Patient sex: M
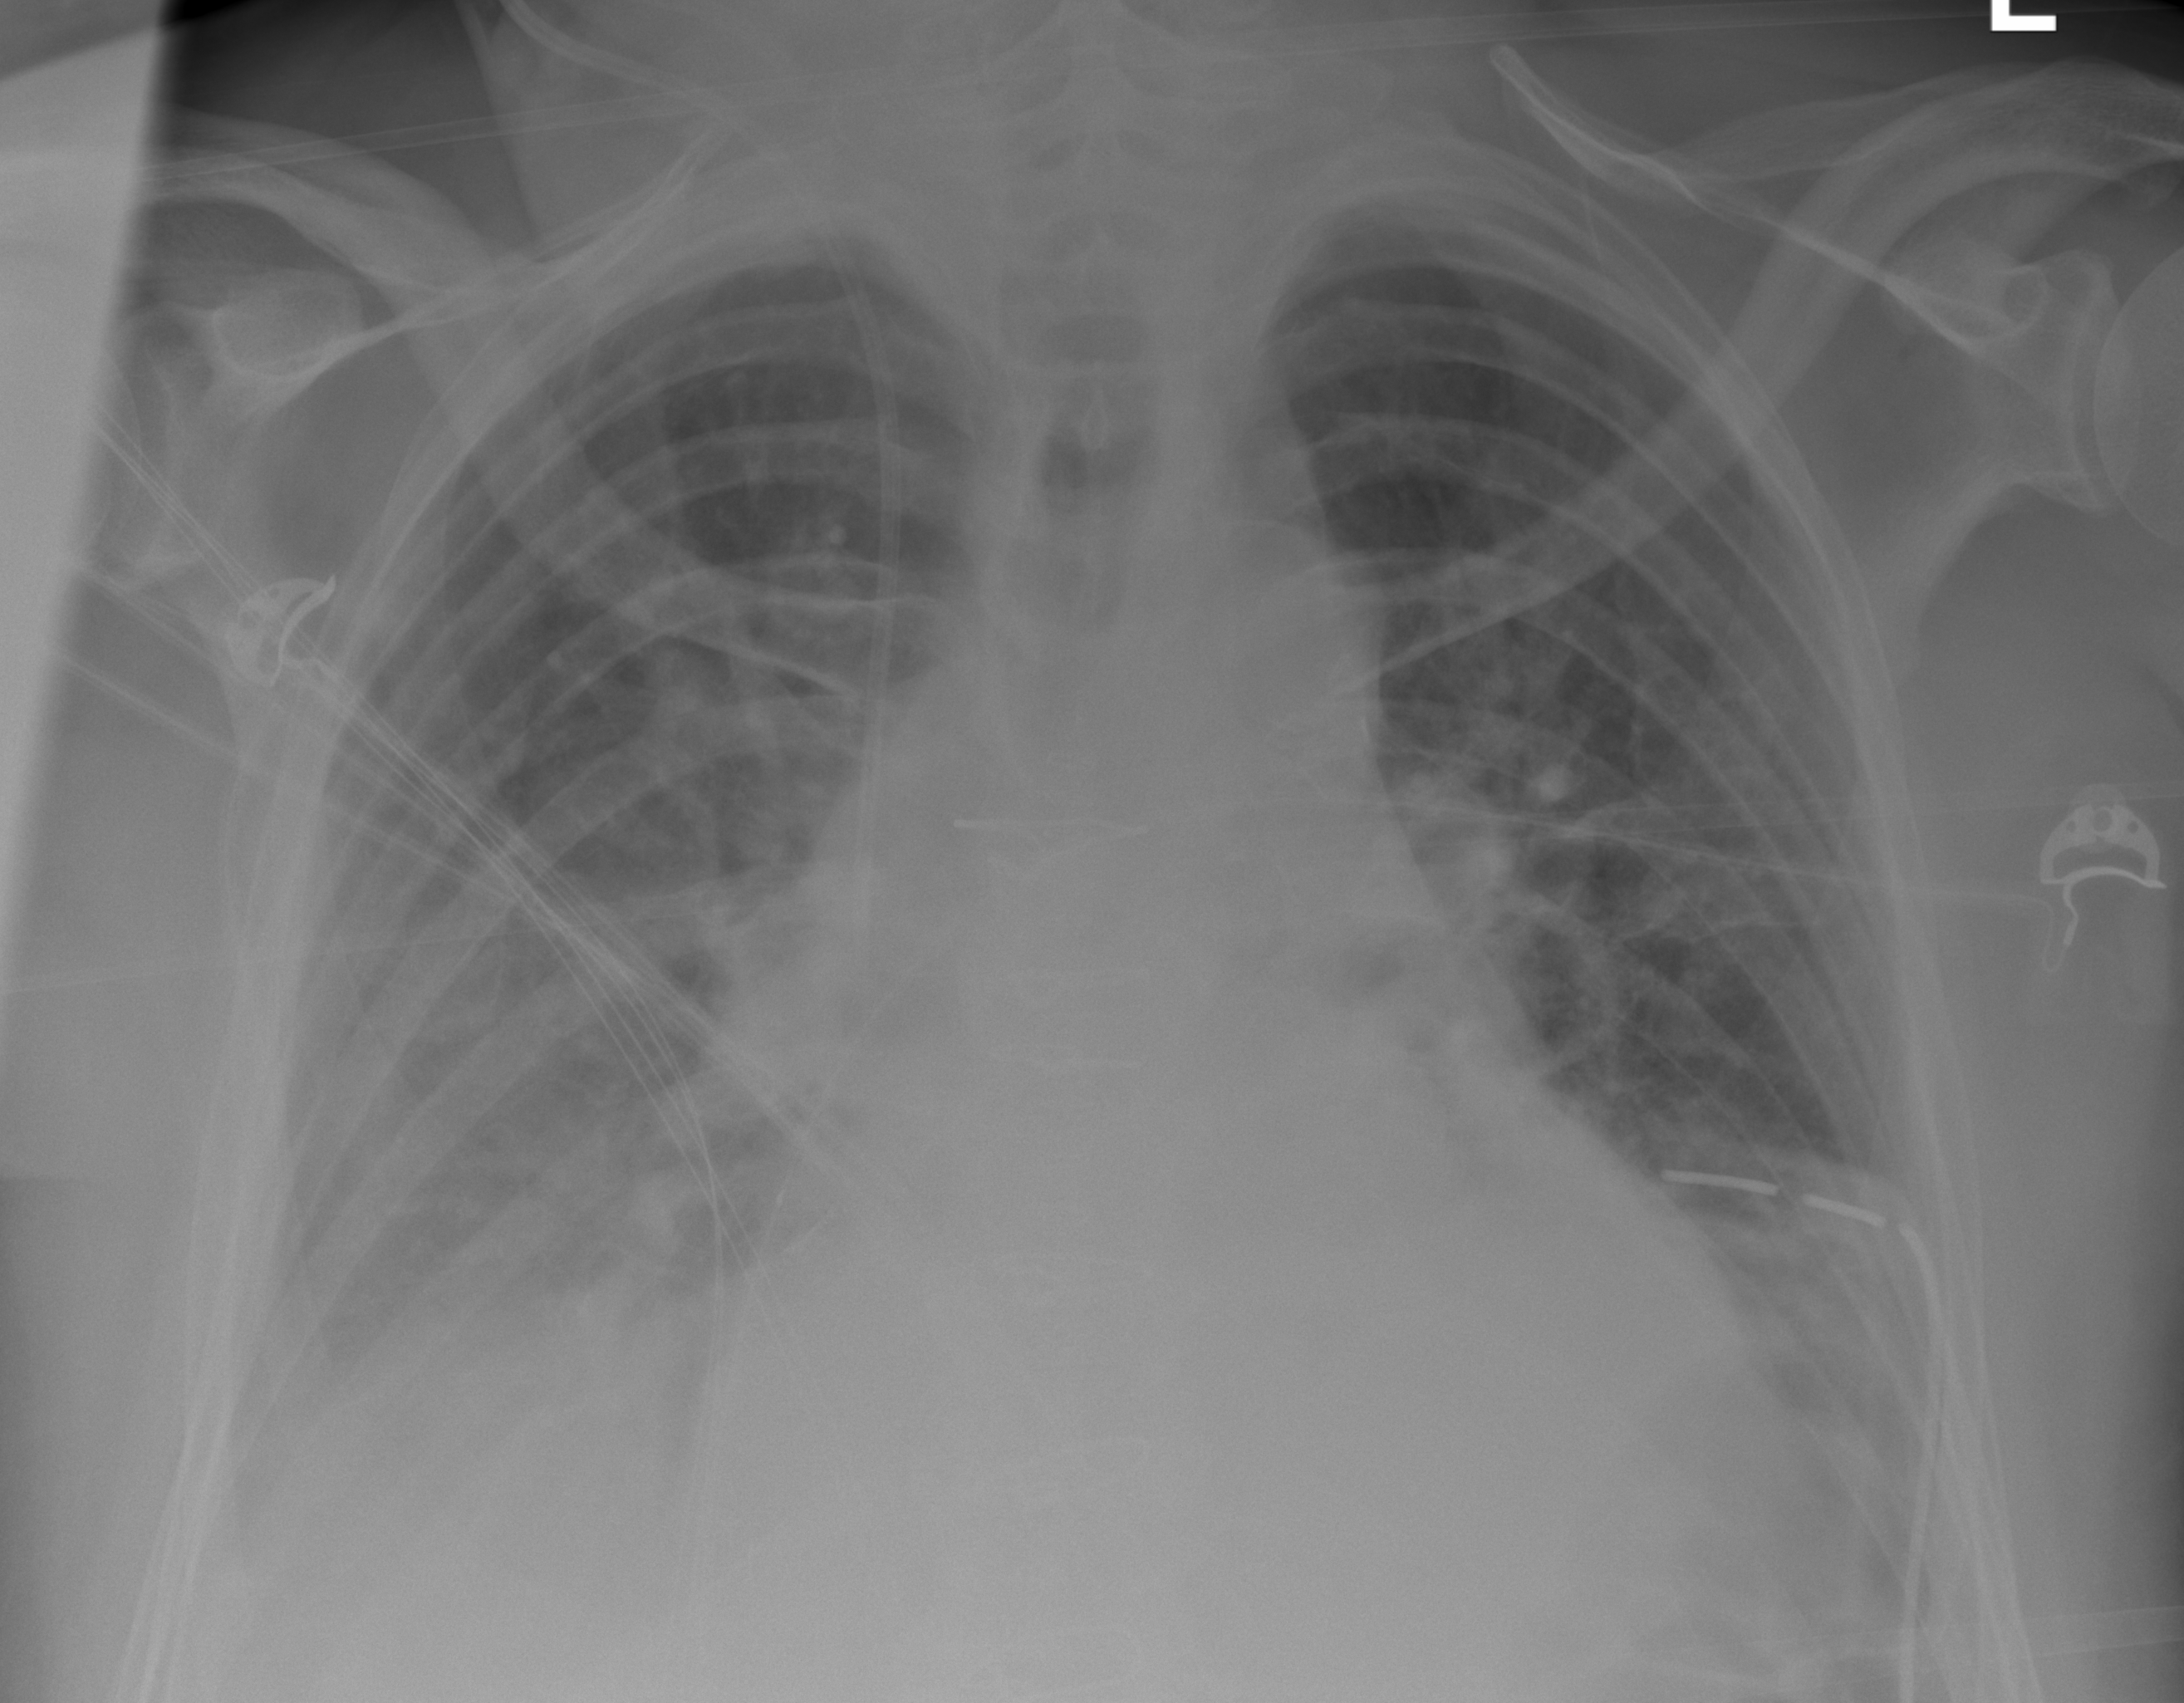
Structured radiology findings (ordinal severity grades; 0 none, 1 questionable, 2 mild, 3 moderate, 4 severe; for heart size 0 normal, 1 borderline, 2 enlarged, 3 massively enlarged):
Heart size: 2
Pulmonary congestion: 2
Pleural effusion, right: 2
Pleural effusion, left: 2
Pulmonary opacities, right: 2
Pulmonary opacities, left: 0
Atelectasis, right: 3
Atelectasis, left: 3